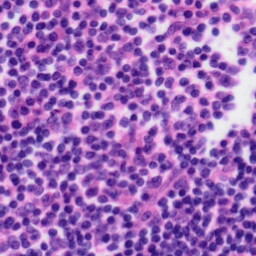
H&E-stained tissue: Tonsil